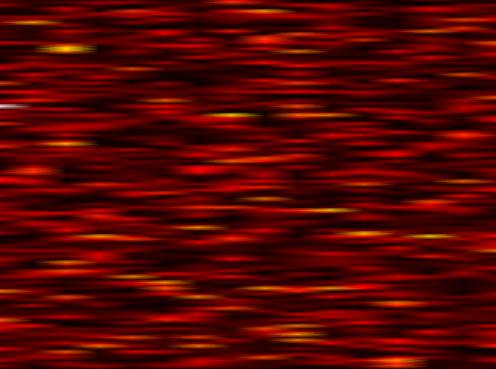
Label: OFDM